Aerial crown-view tile of a tropical tree (Barro Colorado Island, Panama), acquired 20240611:
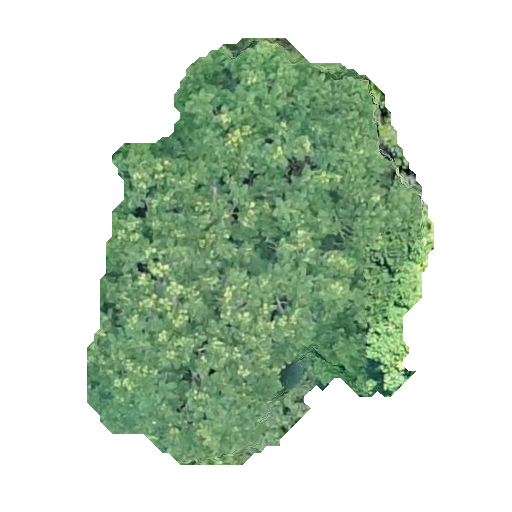
Species: Jacaranda copaia
GBIF accepted scientific name: Jacaranda copaia
Crown area: 165.681 m²